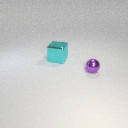
small purple metal sphere in front of large cyan metal cube